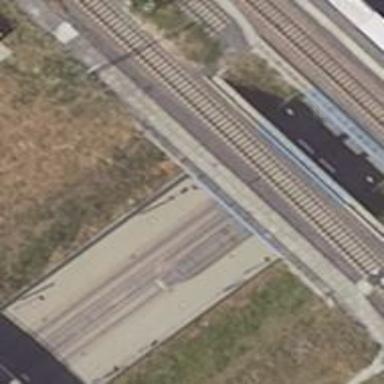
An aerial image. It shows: Tram railway with electrified contact lines.